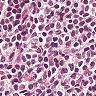
Metastatic tissue present: no